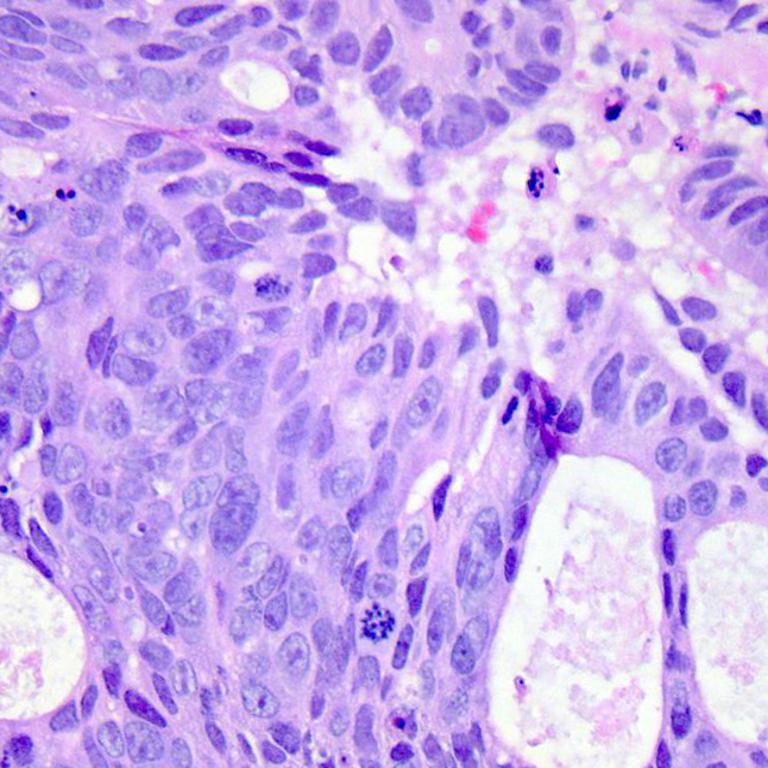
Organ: colon
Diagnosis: adenocarcinomas